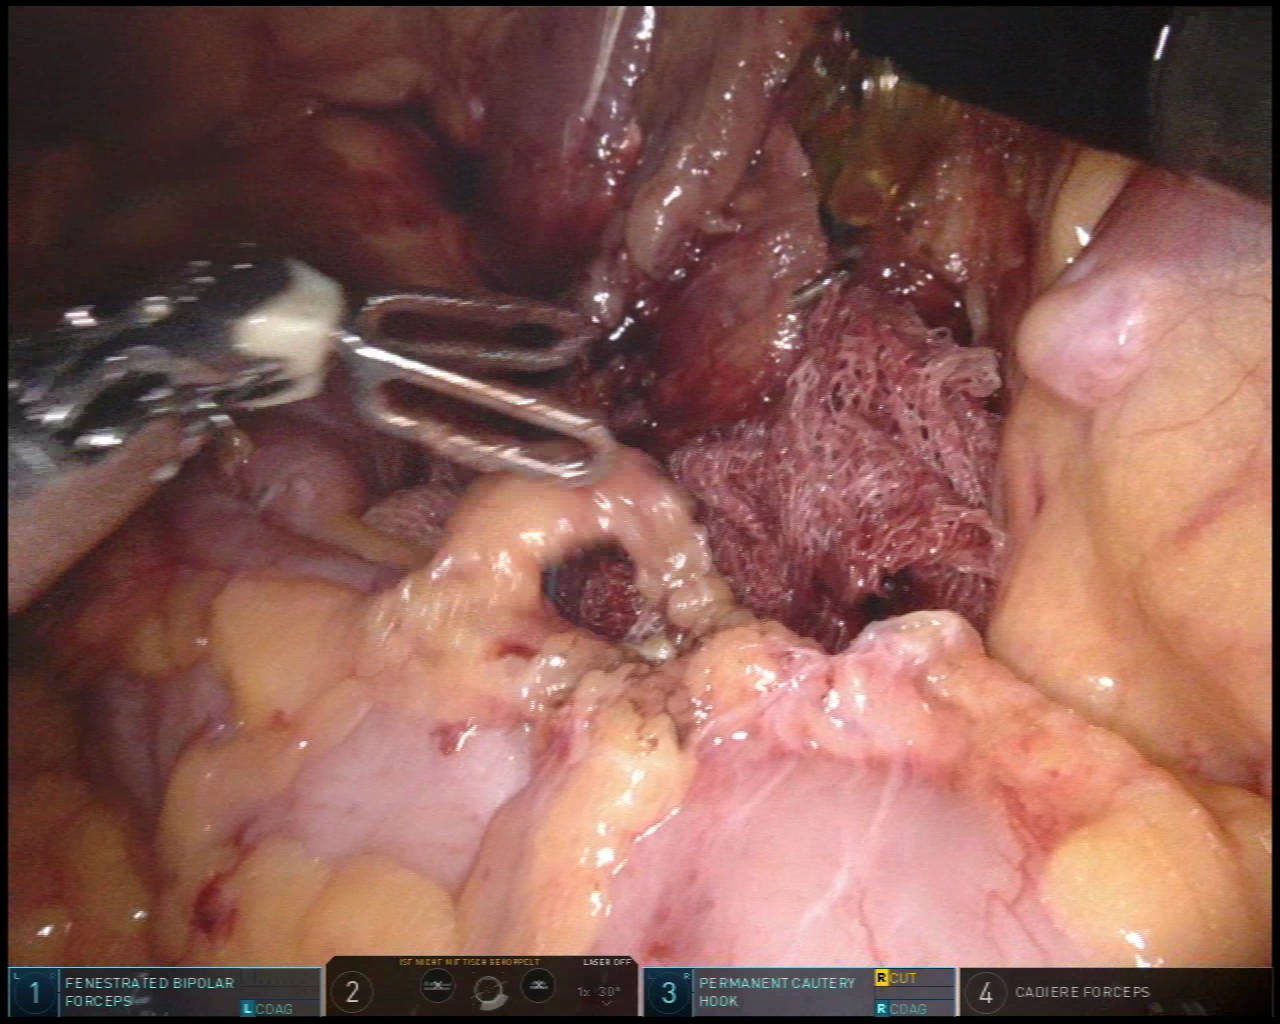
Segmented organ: colon
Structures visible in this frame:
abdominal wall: yes
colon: yes
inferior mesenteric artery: no
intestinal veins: no
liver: no
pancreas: no
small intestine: no
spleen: no
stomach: no
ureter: no
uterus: no
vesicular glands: no